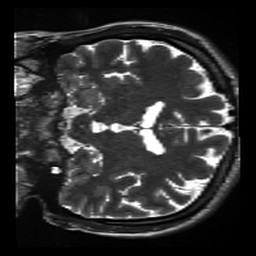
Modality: inplaneT2
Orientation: coronal
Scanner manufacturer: siemens
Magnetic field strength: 3 T
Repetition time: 11 s
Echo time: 0.059 s